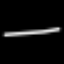
Label: line